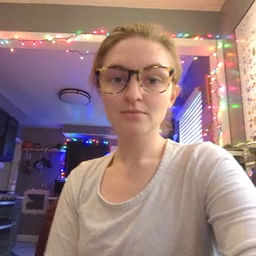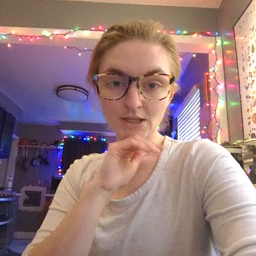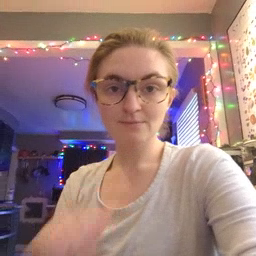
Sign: pig